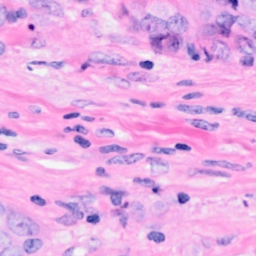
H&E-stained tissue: Breast